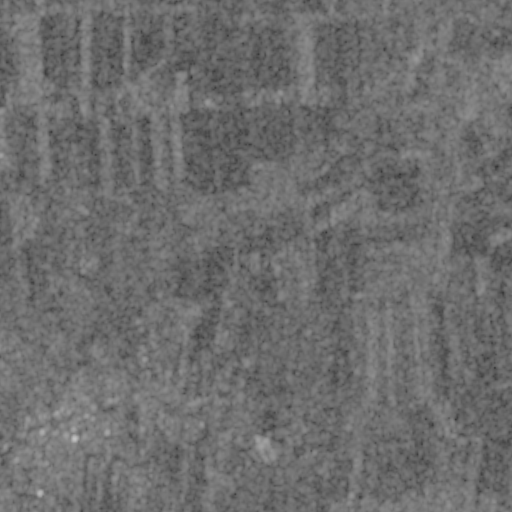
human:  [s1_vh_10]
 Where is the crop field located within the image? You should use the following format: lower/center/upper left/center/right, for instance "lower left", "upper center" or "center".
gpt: The crop field is located in the lower left of the image.
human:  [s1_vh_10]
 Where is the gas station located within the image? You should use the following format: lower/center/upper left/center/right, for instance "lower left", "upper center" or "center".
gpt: The gas station is located in the lower left of the image.
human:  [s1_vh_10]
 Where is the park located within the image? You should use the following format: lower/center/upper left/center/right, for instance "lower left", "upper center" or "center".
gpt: The park is located in the lower left of the image.
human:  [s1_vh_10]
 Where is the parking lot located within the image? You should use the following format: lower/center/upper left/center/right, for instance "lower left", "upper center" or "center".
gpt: The parking lot is located in the lower left of the image.
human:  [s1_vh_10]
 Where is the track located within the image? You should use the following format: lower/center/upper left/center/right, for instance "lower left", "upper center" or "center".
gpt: The track is located in the lower left of the image.
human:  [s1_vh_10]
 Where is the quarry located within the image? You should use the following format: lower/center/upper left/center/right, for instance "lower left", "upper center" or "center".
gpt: There is no quarry in the image.

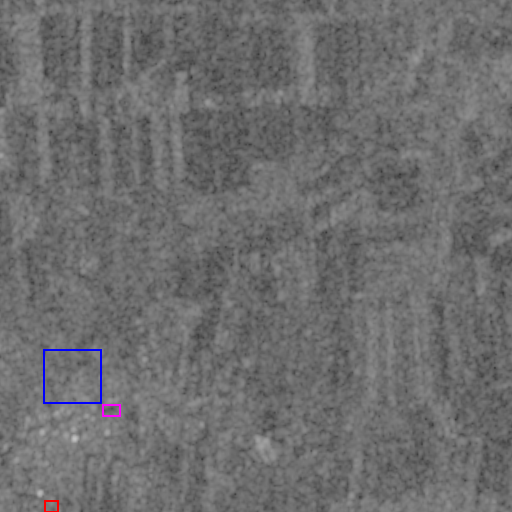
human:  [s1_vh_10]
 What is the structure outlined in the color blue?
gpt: The structure outlined in blue is a crop field.
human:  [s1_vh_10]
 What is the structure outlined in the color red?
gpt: The structure outlined in red is a park.
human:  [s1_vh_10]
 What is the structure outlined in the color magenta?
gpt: The structure outlined in magenta is a track.
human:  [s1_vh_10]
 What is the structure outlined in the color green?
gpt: There is no green outline.